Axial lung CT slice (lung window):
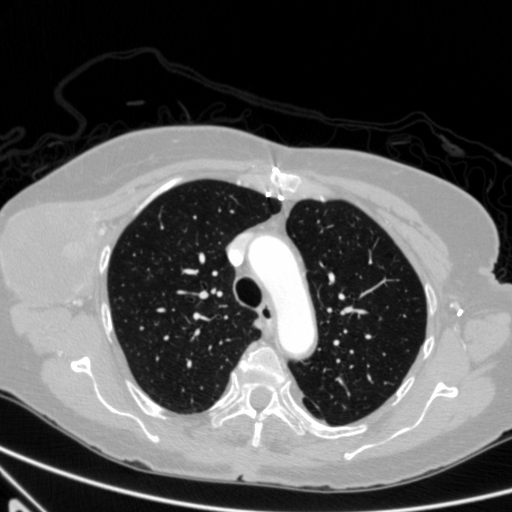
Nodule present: no